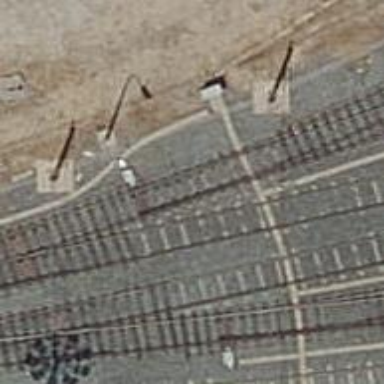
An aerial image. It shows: Railway switch.